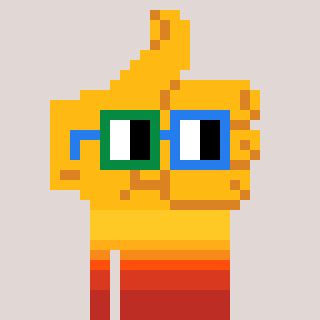
a pixel art character with square green and blue glasses, a thumbsup-shaped head and a darkbrown-colored body on a warm background